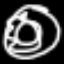
Label: donut